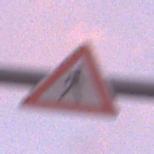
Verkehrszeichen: FussgaengerLinks
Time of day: SunriseSunset
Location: Outdoor (Urban)
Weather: PartlyCloudy
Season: NotSpecified
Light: Natural